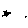
Label: star